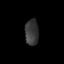
Tissue: prostate
Cell type: T cells
Senescence score: 0.3496
Nuclear area (px): 348
Mean DAPI intensity: 55.601